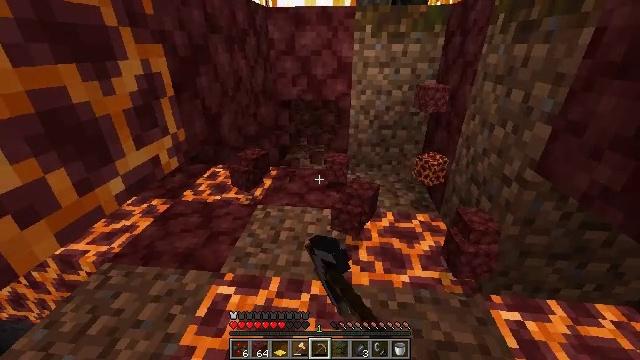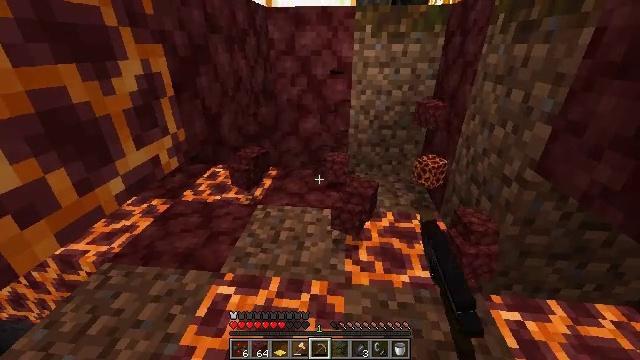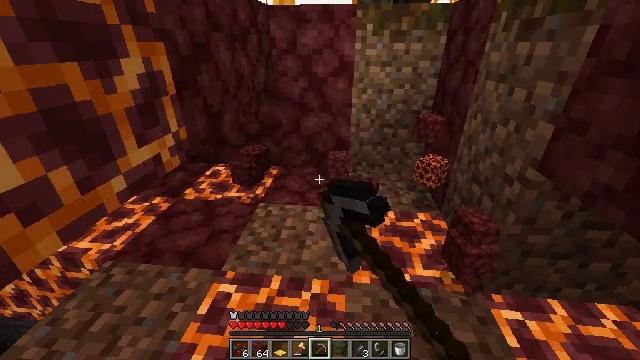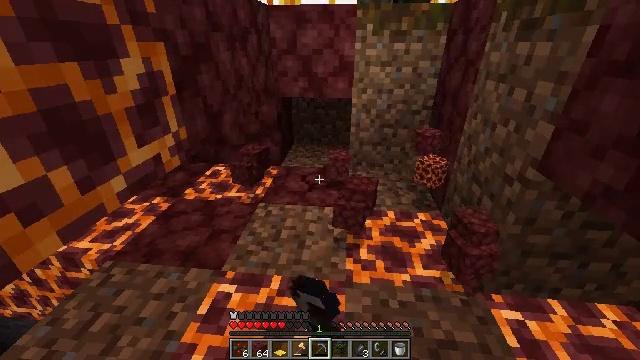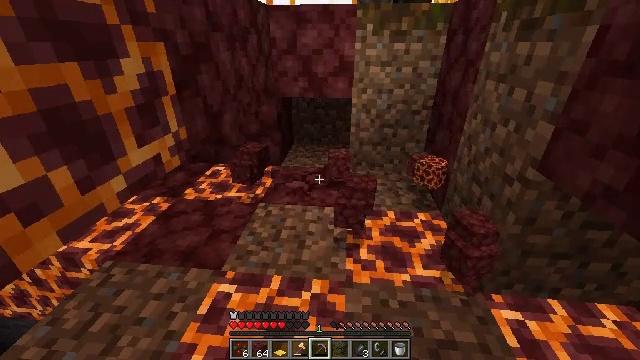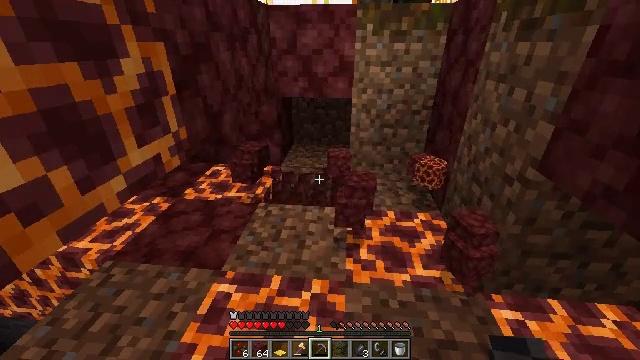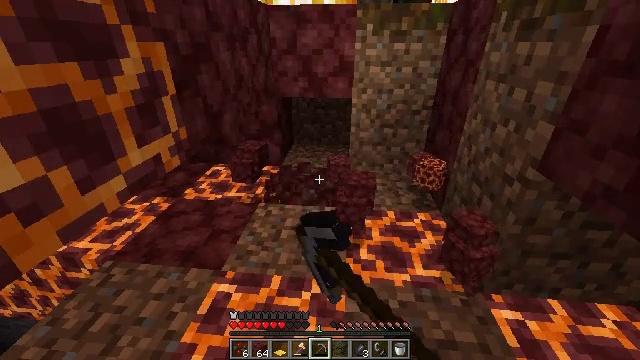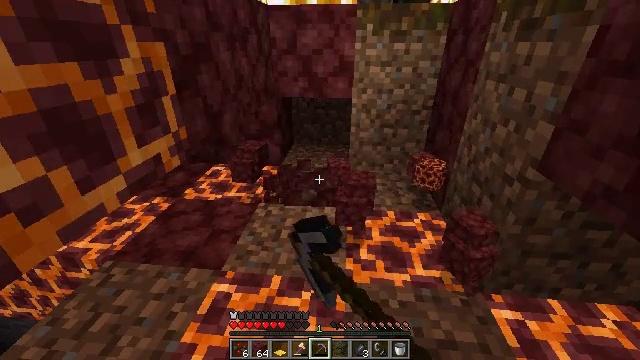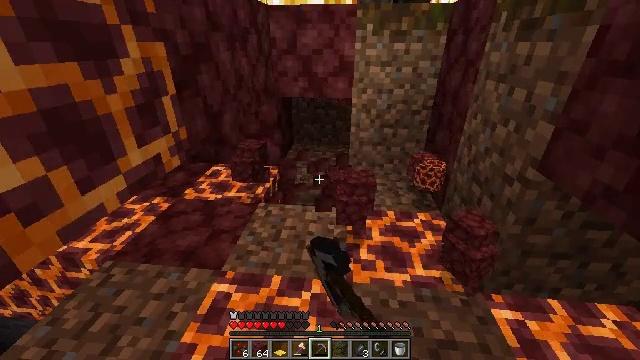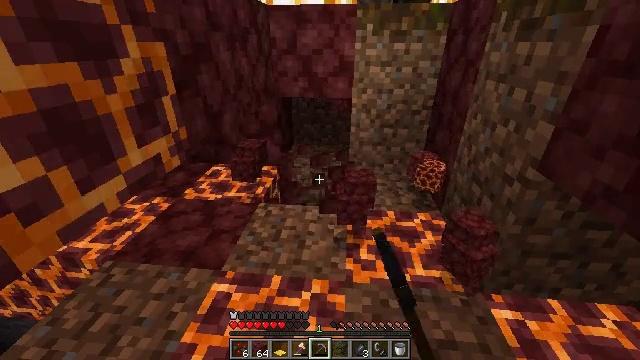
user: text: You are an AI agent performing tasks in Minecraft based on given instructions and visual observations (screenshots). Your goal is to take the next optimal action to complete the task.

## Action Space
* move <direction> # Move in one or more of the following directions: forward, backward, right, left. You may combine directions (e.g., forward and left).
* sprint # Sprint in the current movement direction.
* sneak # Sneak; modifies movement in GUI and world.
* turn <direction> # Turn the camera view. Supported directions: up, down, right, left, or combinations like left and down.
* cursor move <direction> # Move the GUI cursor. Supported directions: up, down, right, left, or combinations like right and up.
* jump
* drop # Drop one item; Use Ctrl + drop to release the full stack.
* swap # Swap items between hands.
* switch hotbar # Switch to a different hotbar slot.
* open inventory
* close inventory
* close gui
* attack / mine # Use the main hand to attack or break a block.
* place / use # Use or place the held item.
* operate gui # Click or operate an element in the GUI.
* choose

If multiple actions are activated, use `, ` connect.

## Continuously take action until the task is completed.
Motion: motion action
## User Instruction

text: Collect netherrack in the Nether.
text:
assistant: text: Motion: attack / mine
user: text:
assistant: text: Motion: attack / mine
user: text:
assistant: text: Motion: attack / mine
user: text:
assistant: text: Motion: attack / mine
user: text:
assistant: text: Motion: attack / mine
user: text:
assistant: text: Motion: attack / mine
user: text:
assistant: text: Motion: attack / mine
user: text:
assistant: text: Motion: attack / mine
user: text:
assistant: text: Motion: attack / mine
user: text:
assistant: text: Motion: attack / mine